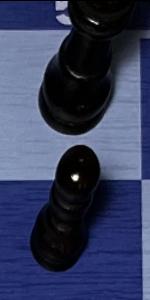
Label: Pawn_Black